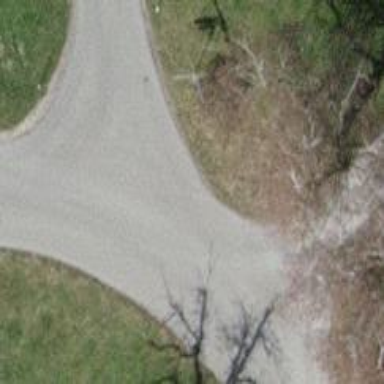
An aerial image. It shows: Unclassified road with asphalt surface.